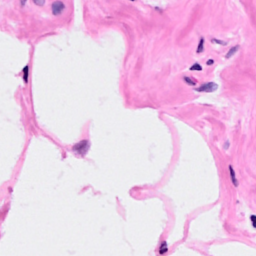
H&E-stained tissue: Breast